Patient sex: M
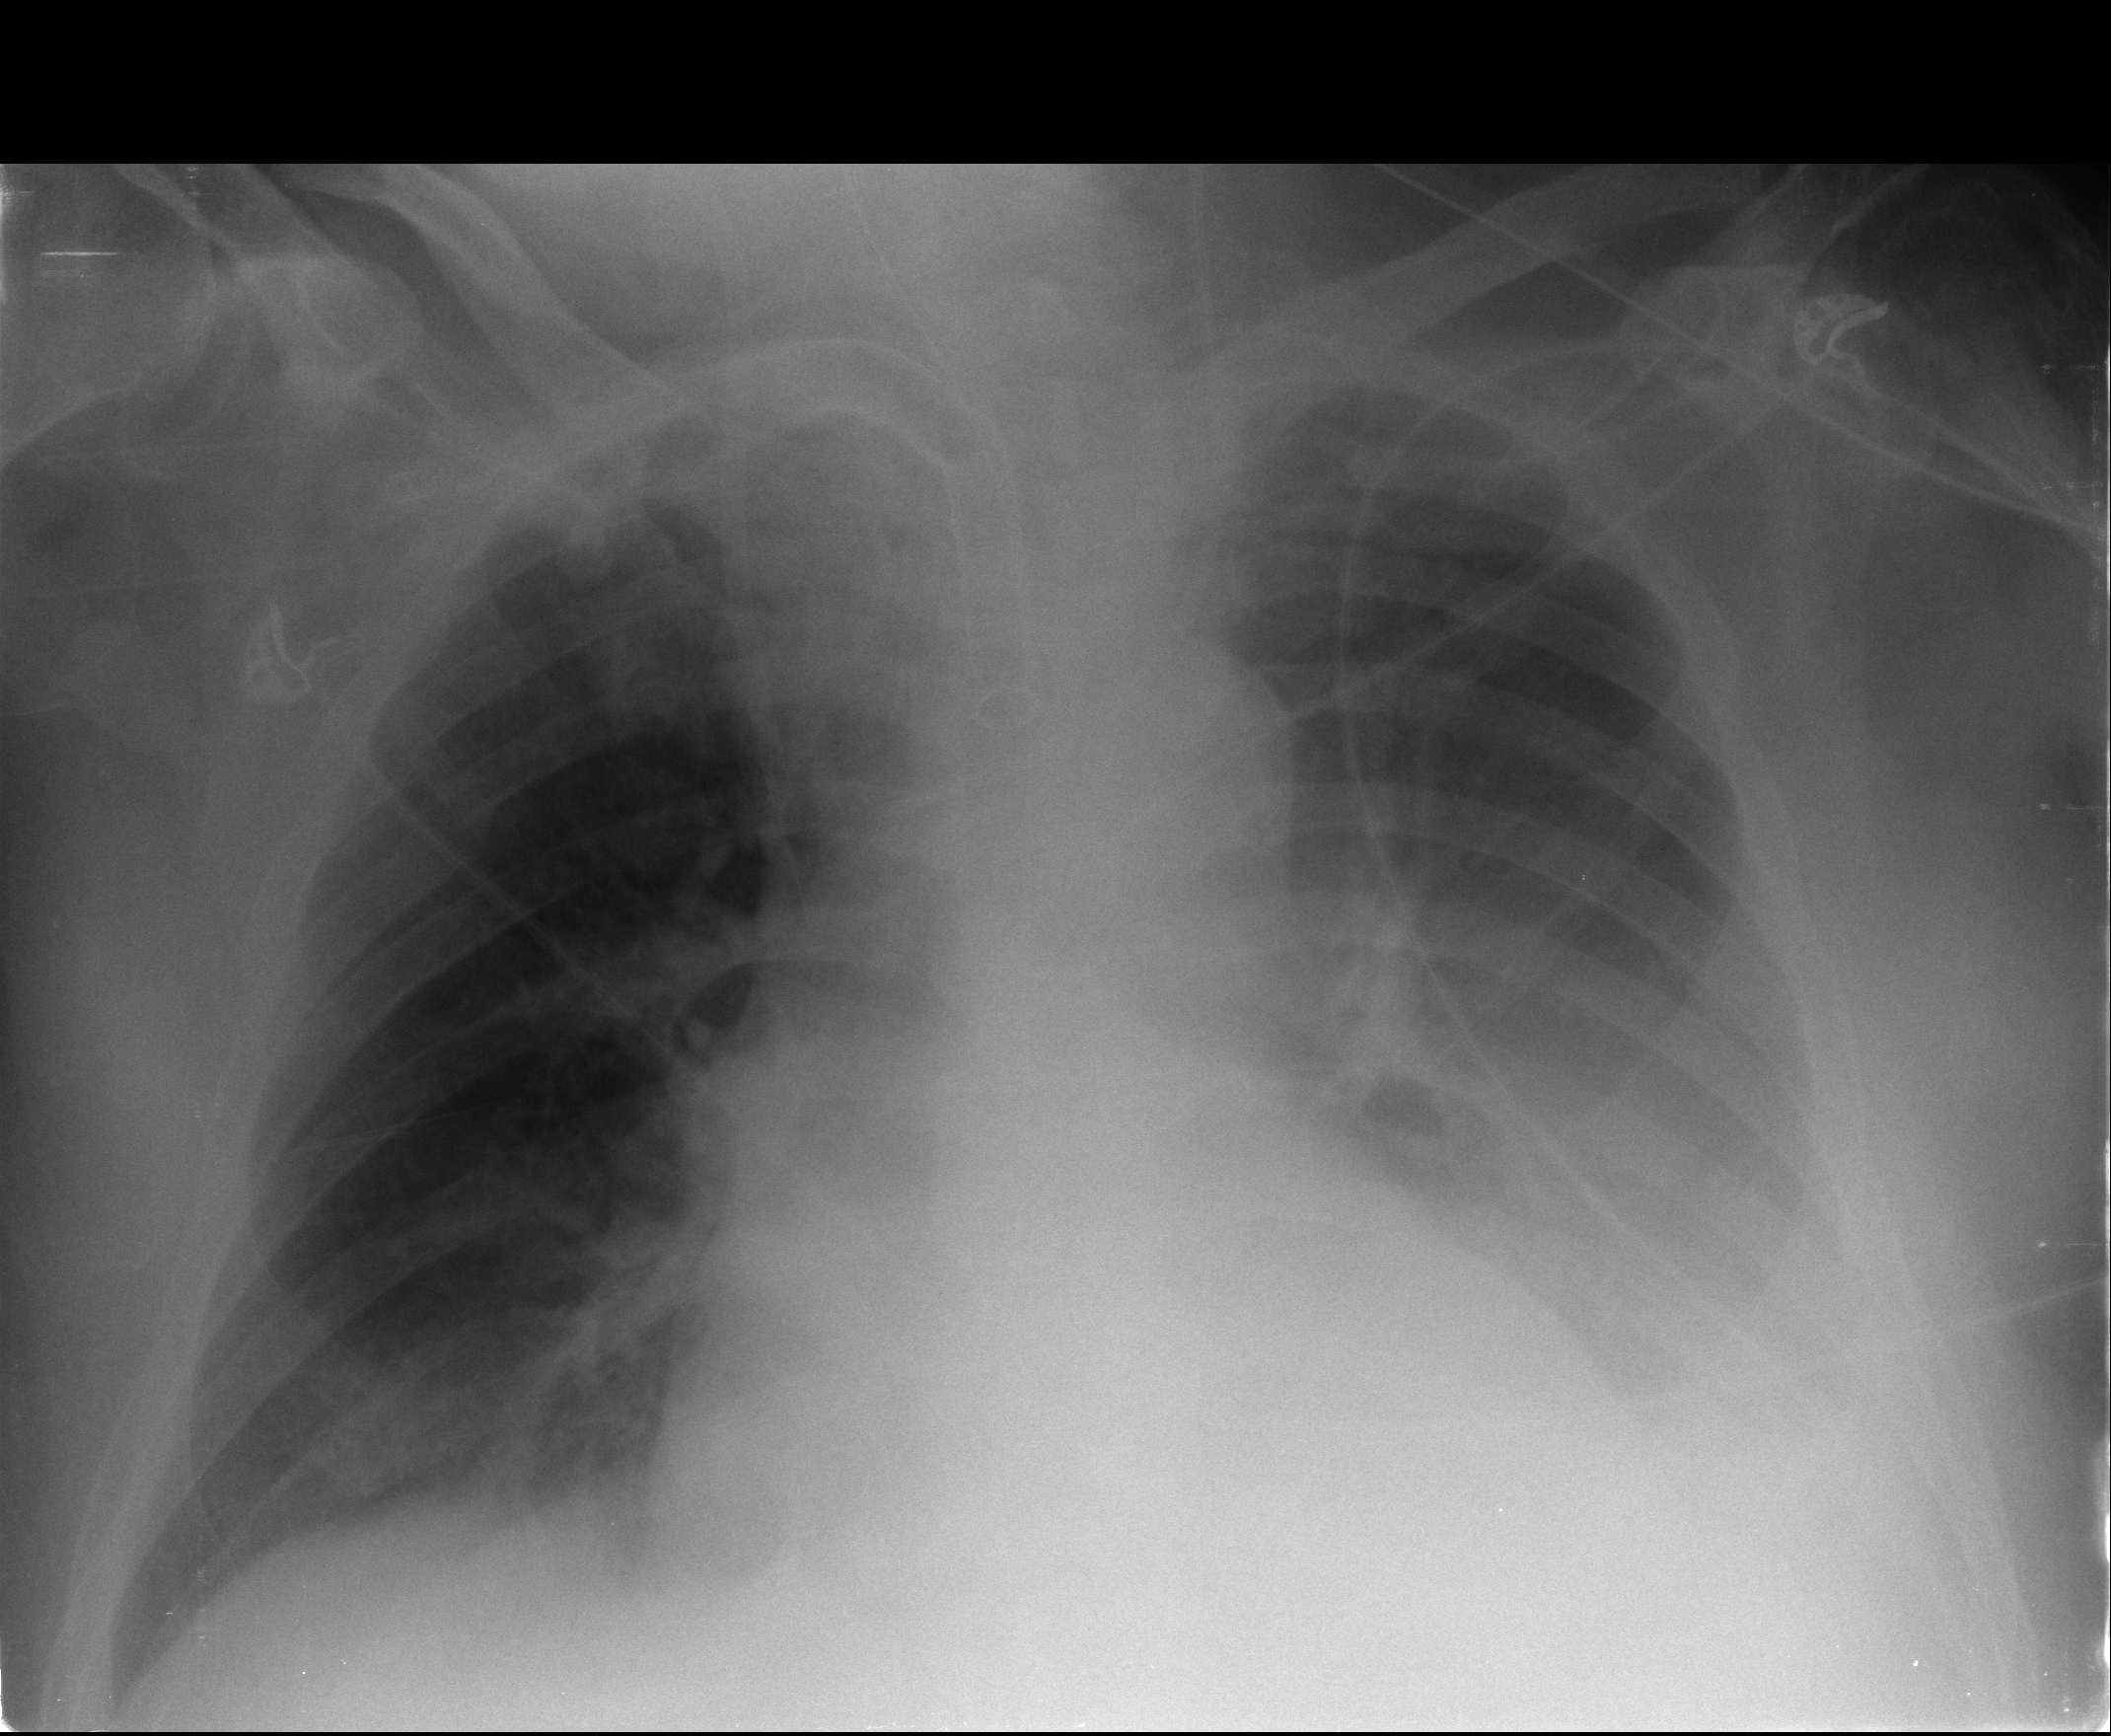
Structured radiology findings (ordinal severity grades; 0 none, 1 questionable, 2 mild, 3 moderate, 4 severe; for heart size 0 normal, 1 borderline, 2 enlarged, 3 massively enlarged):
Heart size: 2
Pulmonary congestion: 1
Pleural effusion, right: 1
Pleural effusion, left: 2
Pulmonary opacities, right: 0
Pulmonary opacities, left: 0
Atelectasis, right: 1
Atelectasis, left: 3